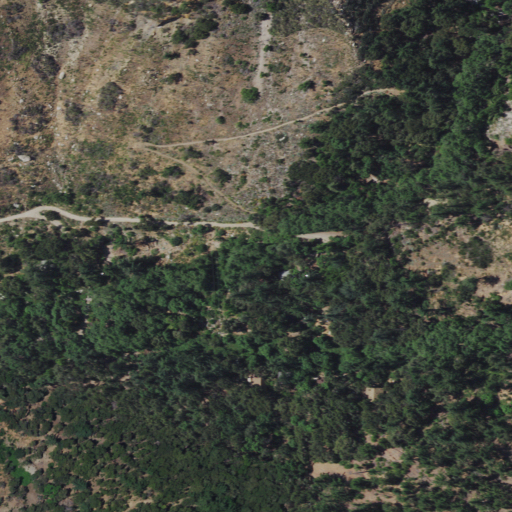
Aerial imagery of valley in California named North Fork Barrett Canyon containing evergreen forest, shrub, open development, woody wetlands, and mixed forest